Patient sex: M
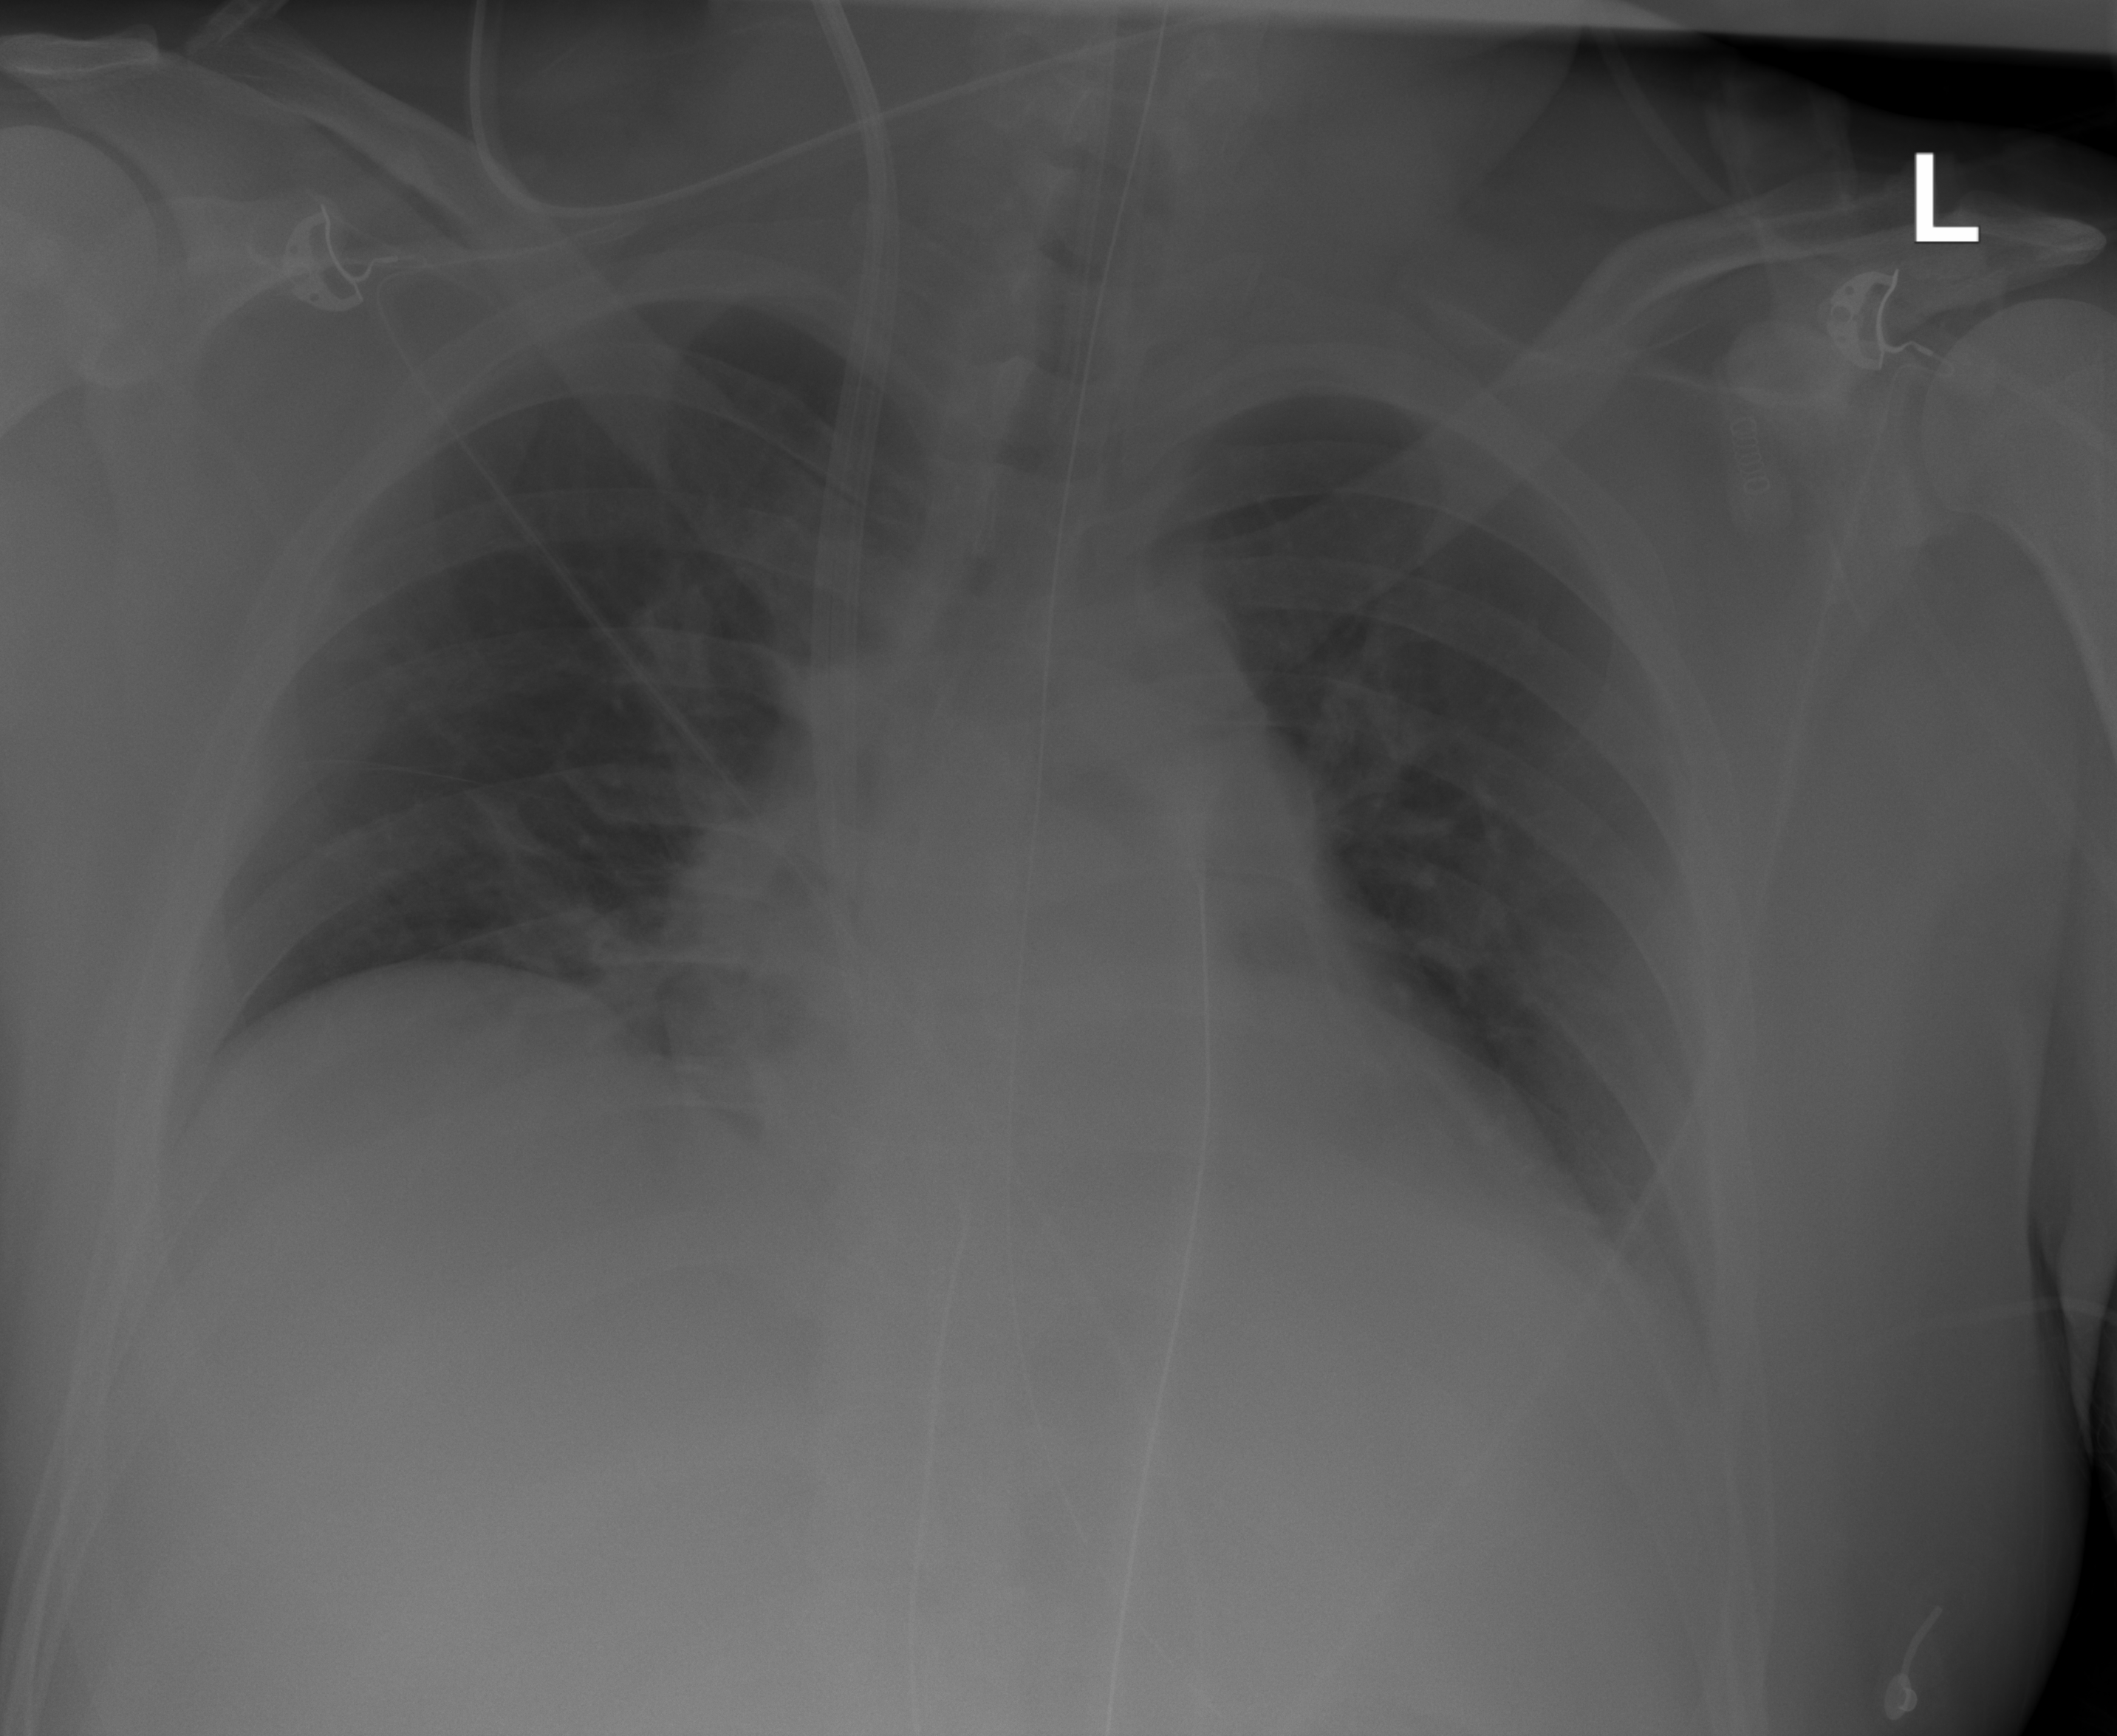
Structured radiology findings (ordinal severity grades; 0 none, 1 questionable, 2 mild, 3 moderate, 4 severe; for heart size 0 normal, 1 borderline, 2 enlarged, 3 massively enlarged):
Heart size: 2
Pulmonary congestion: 0
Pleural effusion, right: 0
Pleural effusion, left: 0
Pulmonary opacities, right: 0
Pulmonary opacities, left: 0
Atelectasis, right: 2
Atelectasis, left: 2